Field crop: maize
Growth stage: 2
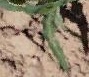
Species: maize